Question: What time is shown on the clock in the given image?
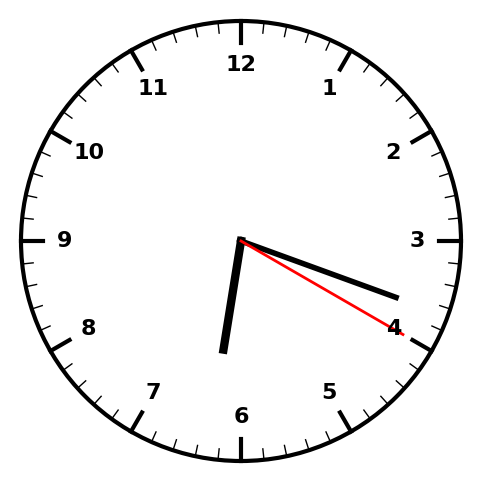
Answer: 06:18:20